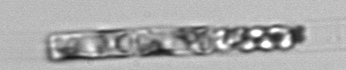
Label: Guinardia_delicatula_TAG_internal_parasite